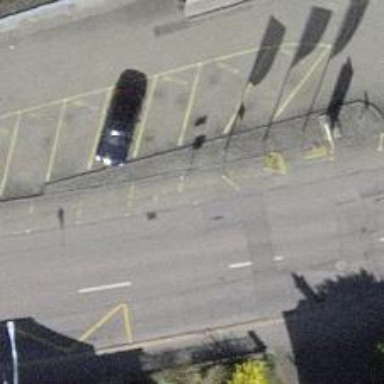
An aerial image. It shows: Bus stop with platform for public transport.